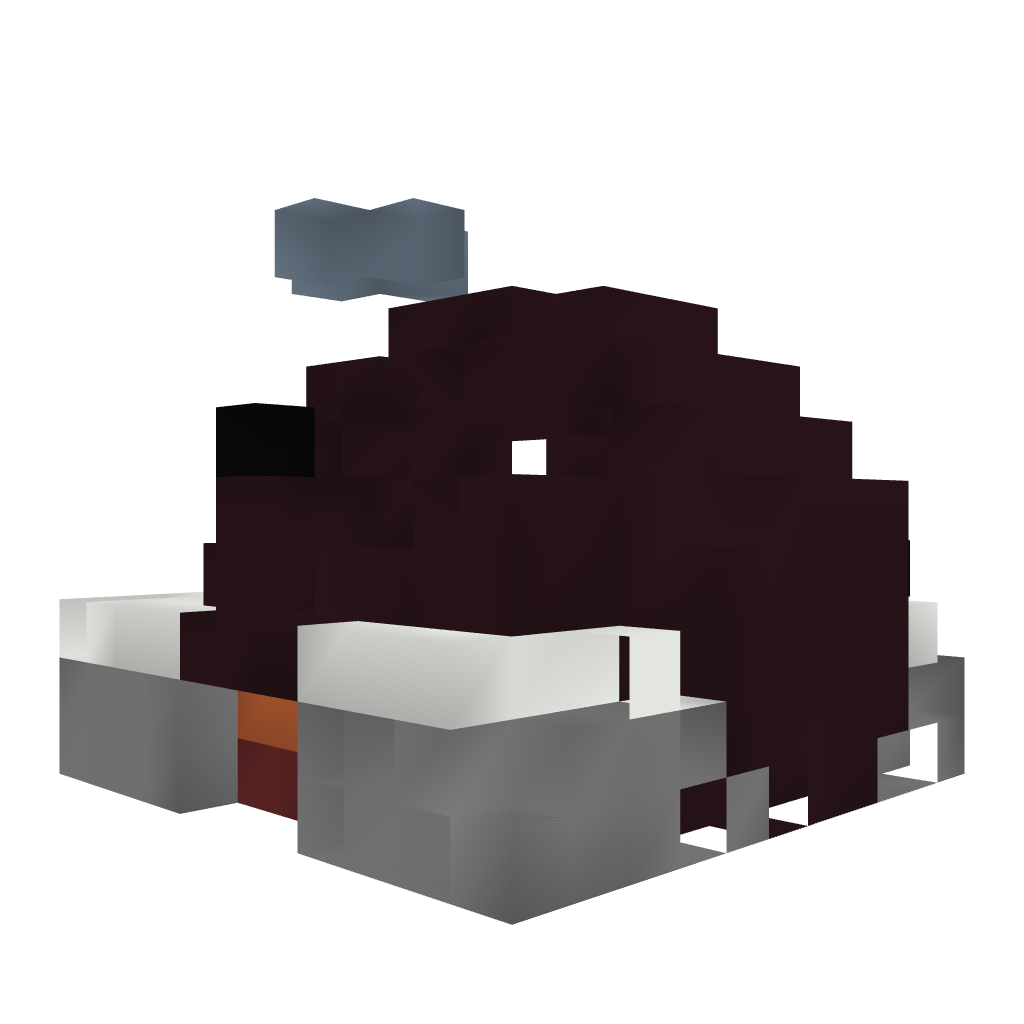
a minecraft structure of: Forge